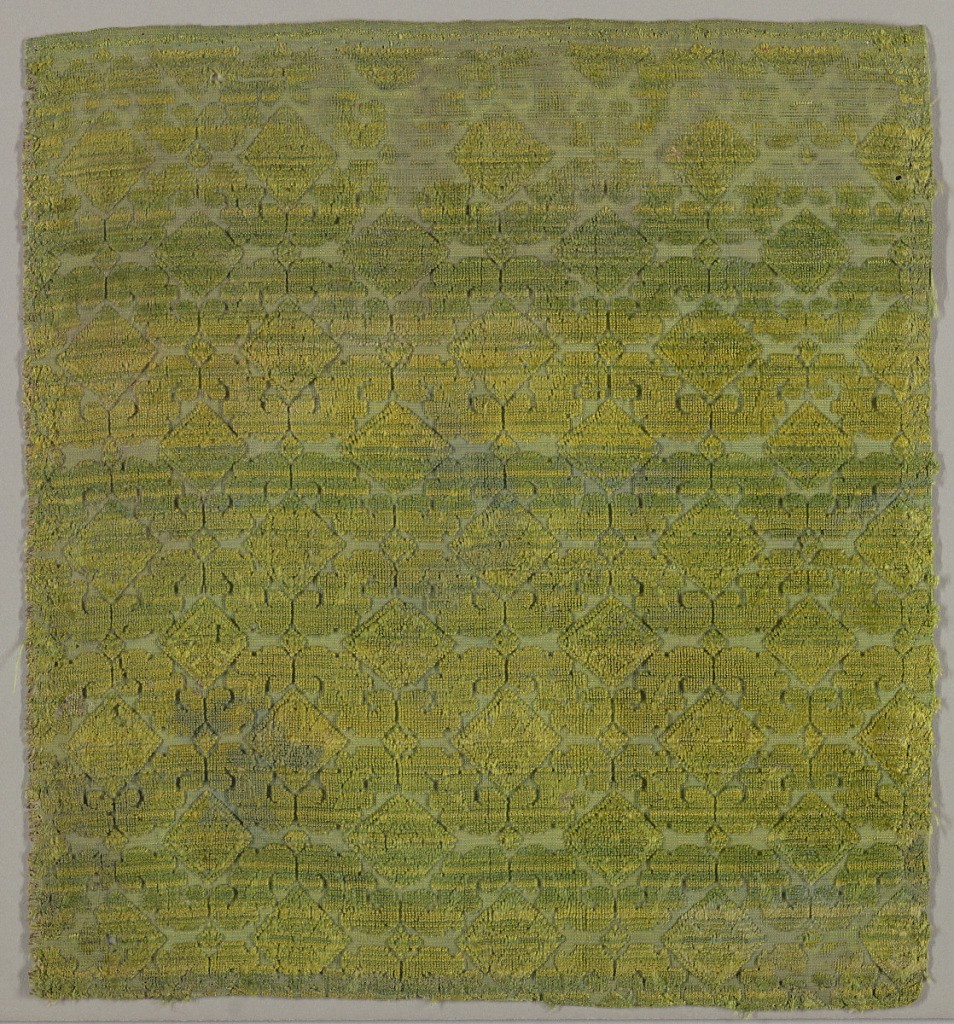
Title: Fragment
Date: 17th century
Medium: silk Technique: supplementary warp forming raised cut and uncut pile in plain weave foundation (velvet)
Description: Scrolling forms and diamond shapes in green. Selvage at left.